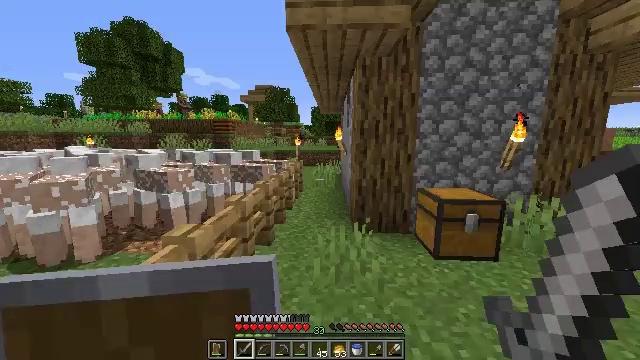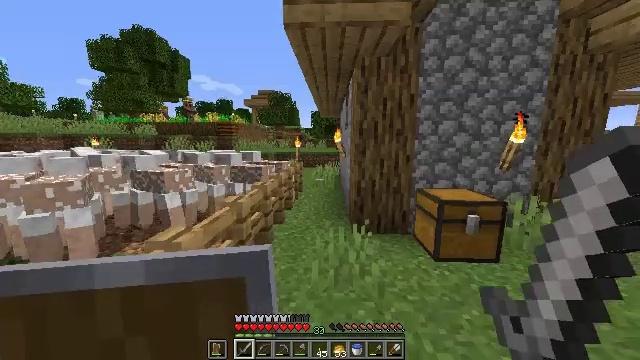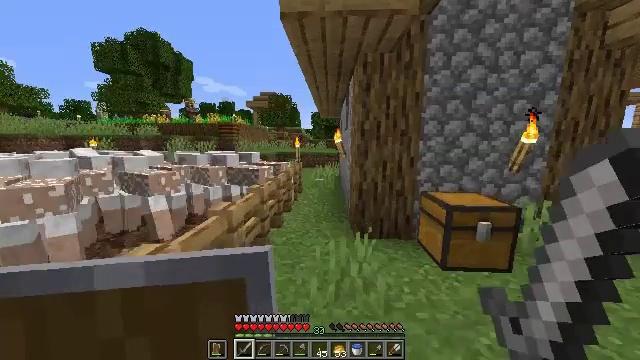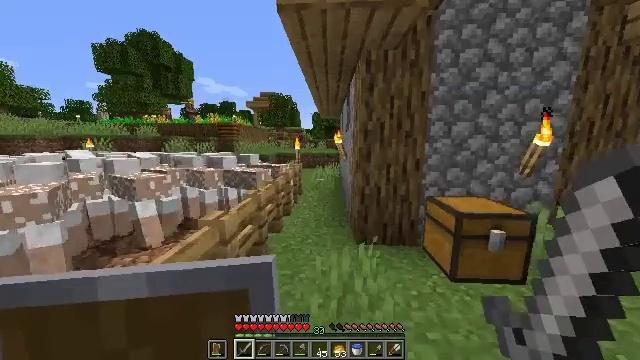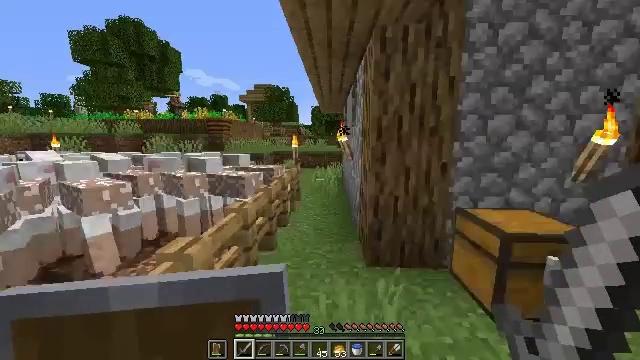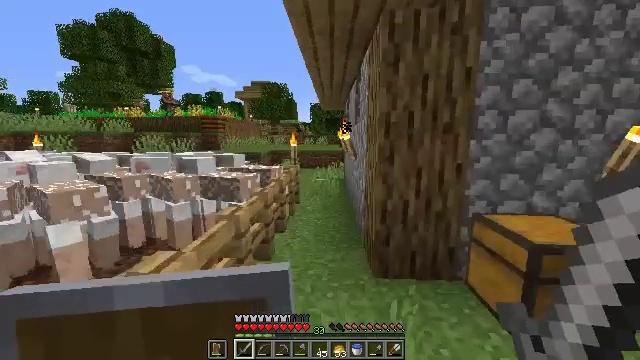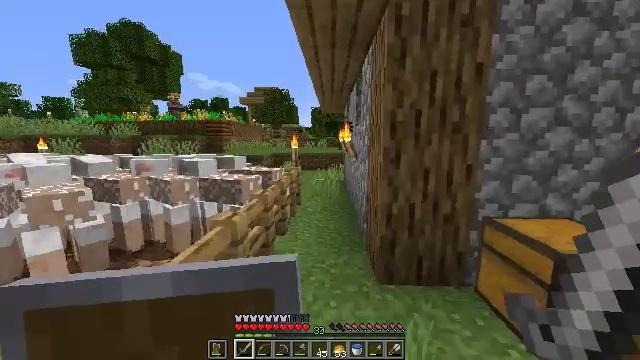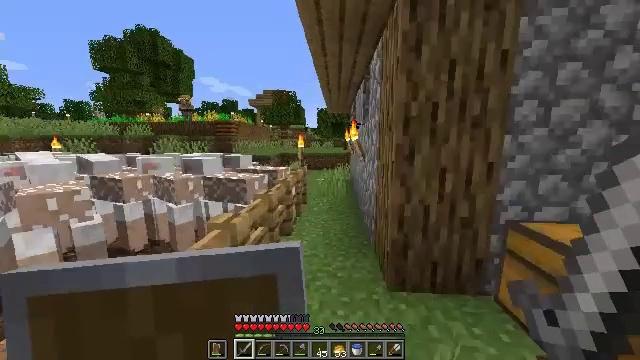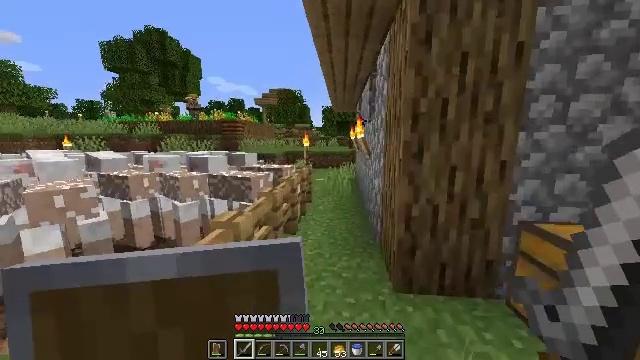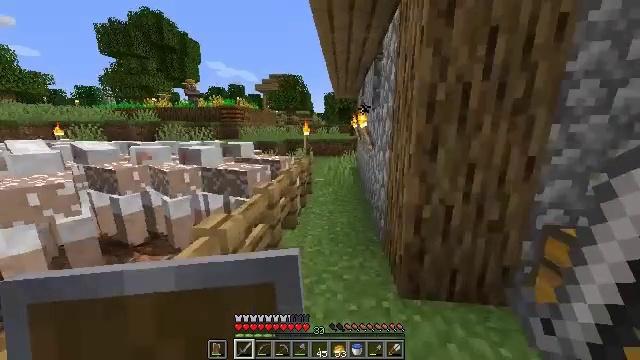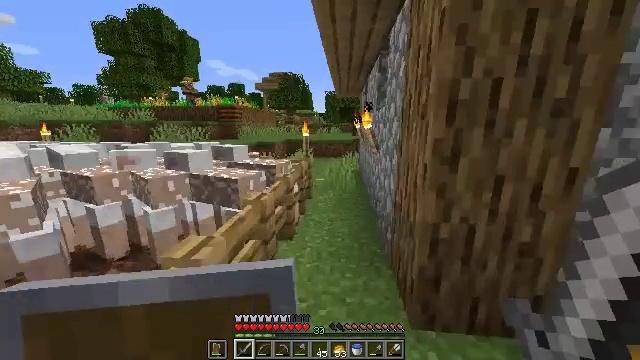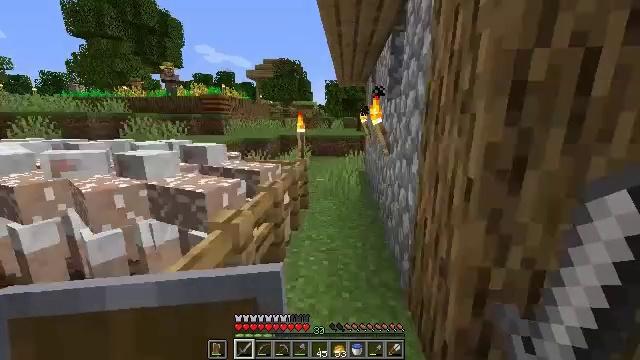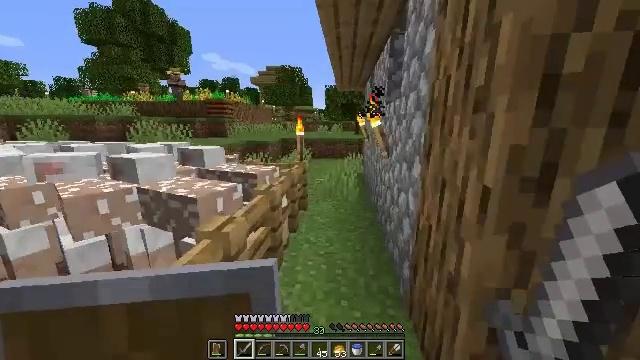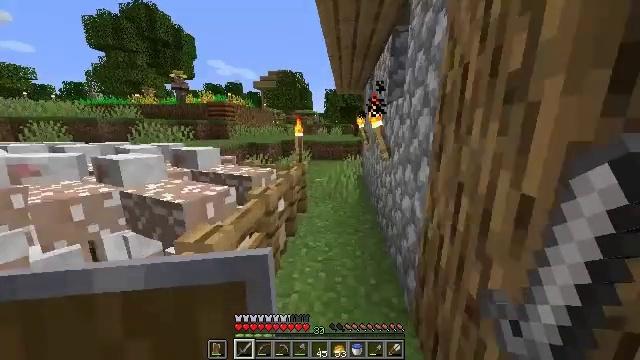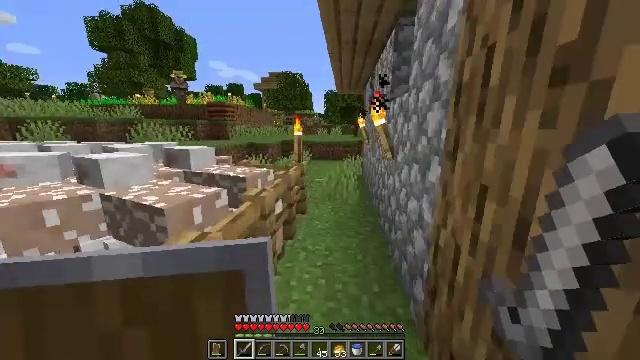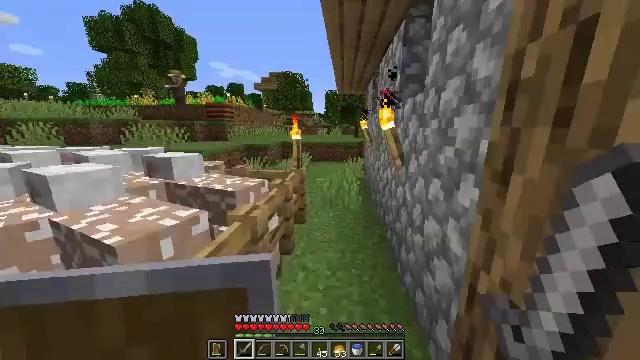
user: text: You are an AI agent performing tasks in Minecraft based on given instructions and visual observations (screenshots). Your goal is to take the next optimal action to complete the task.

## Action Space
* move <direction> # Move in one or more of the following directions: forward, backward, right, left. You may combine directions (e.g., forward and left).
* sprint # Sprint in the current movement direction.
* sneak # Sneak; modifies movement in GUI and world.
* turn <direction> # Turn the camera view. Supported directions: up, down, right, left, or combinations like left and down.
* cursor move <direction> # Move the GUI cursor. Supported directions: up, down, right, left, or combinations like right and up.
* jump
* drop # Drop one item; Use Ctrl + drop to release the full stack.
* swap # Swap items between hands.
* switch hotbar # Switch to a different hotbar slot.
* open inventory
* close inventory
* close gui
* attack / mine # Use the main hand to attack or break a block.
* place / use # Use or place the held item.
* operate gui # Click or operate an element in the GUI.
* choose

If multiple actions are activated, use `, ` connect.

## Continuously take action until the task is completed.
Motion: motion action
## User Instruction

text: Remove the oak trapdoor from its place.
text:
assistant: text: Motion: move forward
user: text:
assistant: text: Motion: move forward
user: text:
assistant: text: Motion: move forward
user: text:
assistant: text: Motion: move forward
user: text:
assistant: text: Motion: move forward
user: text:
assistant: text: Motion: move forward
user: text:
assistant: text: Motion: move forward, turn left
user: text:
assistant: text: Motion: move forward, turn left
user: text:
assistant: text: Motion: move forward, turn down
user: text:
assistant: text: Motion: move forward
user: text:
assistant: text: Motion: move forward
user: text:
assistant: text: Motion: move forward, sprint
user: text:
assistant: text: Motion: move forward, sprint
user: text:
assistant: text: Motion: move forward
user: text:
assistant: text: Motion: move forward
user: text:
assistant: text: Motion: move forward
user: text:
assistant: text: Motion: move forward
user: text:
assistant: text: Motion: move forward
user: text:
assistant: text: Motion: move forward
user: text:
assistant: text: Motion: move forward
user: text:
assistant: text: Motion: move forward
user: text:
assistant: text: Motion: move forward
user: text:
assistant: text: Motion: move forward
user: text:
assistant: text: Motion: move forward
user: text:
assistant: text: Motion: move forward
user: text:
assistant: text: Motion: move forward
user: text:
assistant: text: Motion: move forward
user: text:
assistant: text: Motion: move forward
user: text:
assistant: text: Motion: move forward
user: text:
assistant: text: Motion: move forward